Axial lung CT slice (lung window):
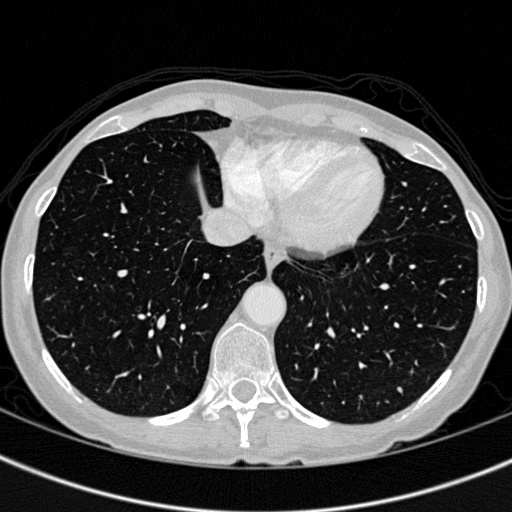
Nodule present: no